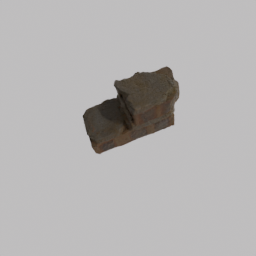
Label: architecture